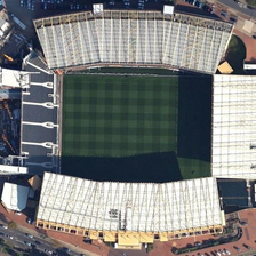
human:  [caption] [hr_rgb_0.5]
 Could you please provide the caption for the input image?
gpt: At the bottom of the playground is a green playground.

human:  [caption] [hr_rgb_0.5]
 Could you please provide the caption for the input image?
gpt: lots of colourful building around the stadium .

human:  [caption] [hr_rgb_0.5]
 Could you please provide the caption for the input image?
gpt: Many cars surround the stadium.

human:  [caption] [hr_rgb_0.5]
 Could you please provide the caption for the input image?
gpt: Many cars surround a large stadium.

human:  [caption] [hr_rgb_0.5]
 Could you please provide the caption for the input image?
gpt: At the bottom of the middle of the stadium is a green playground.